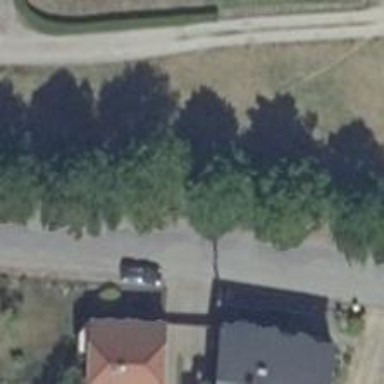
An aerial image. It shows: Row of trees in natural setting.